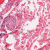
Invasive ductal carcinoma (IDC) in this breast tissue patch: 0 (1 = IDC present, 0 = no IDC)